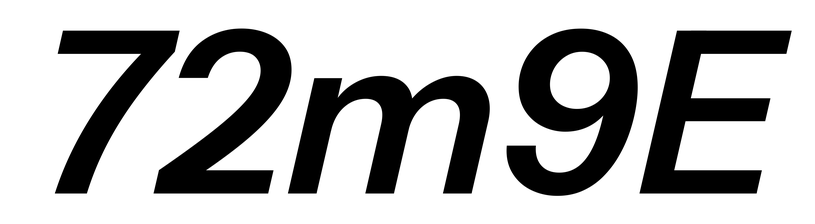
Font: InstrumentSans-Italic_SemiBold_Italic